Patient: sex M, age 22
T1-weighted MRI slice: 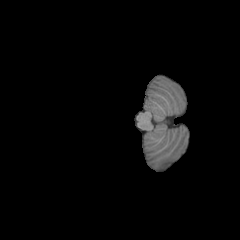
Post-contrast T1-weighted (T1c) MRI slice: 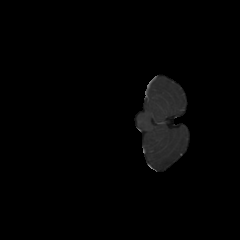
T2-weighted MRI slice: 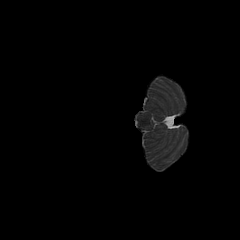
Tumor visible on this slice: no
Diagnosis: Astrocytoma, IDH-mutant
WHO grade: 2